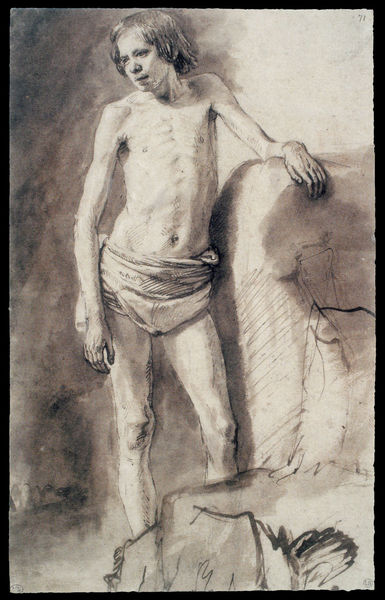
Titel: Stehender männlicher Akt
Künstler: Samuel van Hoogstraten
Institution: Paris, Musée du Louvre
Schlagwörter: akt, felsen, körper, lendenschurz, mann, nackt, schatten, schurz, weiß, aquarell, finger, frisur, grau, nase, schwarz, zeichnung, arme, gesicht, lang, stehen, stein, hände, porträt, haare, beine, fels, seitenscheitel, nabel, halbnackt, junge, bauchnabel, knie, oberkörper, dünn, dürr, knabe, kohle, rippen, jüngling, hunger, mager, windel, sthen